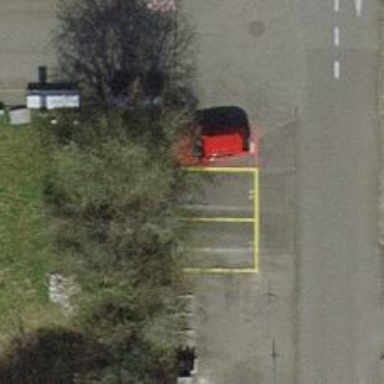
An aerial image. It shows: Car-sharing service available at this location.